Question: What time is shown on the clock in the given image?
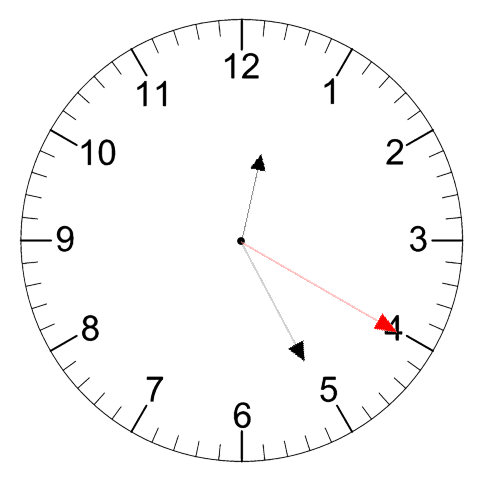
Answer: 12:25:20